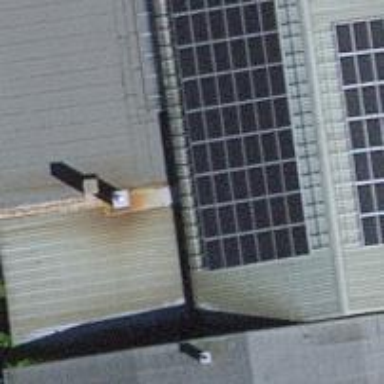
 consisting of solar photovoltaic panels."